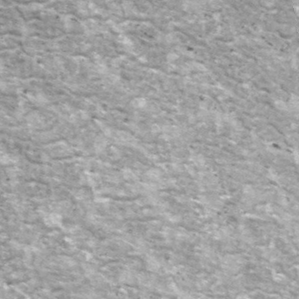
Label: frost